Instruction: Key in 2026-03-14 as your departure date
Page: home
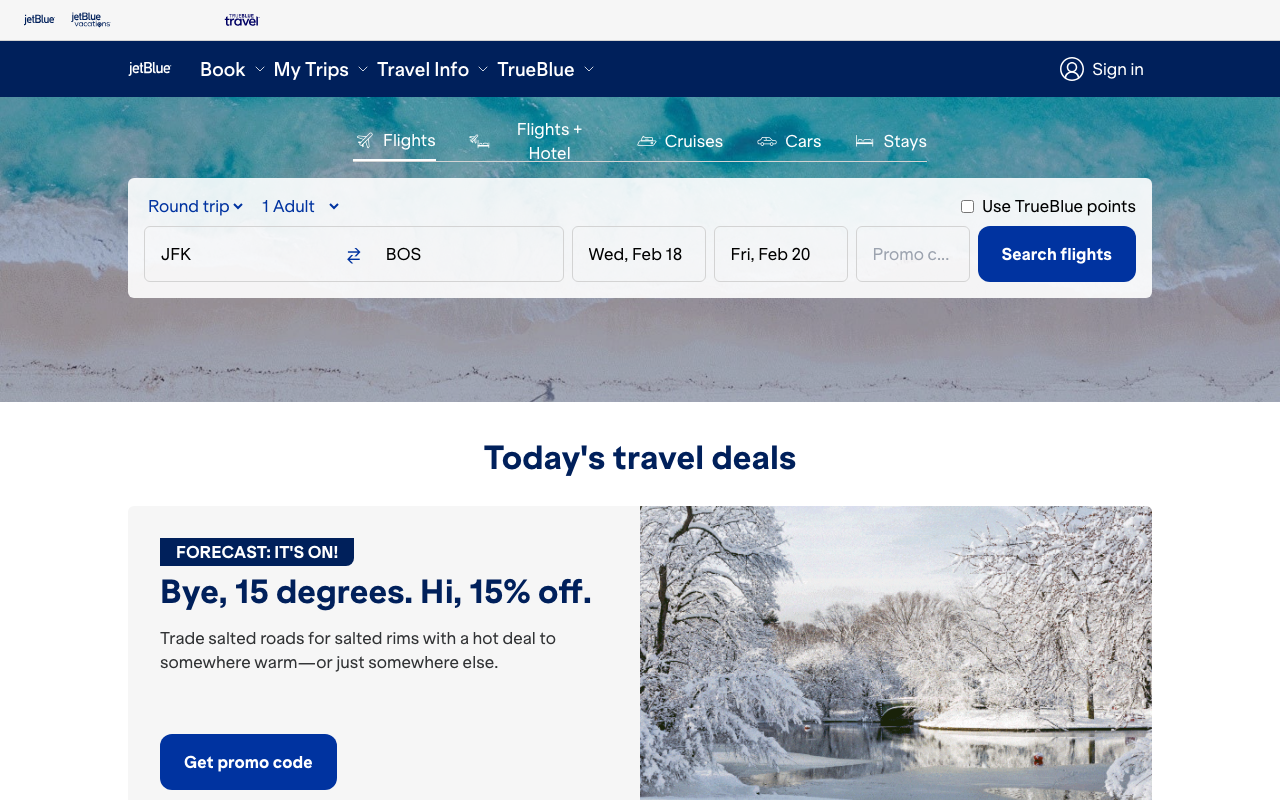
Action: type